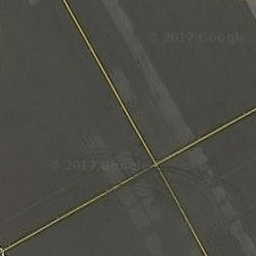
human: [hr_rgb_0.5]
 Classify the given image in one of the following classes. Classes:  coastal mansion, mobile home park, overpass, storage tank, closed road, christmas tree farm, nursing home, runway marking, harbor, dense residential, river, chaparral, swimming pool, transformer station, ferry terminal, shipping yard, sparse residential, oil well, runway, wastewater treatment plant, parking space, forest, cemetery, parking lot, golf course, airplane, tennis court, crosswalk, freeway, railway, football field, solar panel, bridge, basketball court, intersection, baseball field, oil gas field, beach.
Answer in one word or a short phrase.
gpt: runway marking